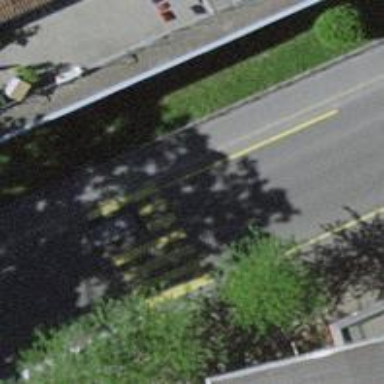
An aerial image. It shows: Marked zebra crossing on the road.